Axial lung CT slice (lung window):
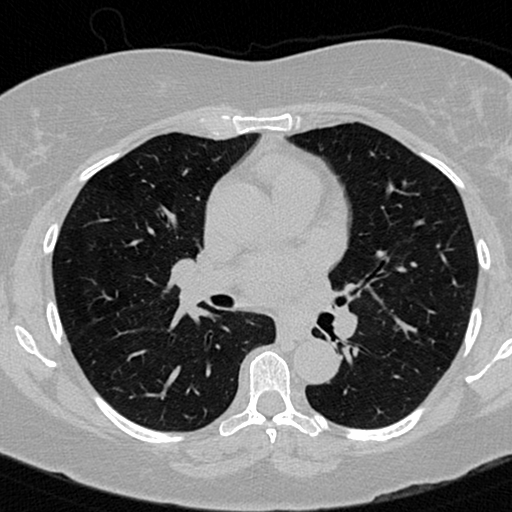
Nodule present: no